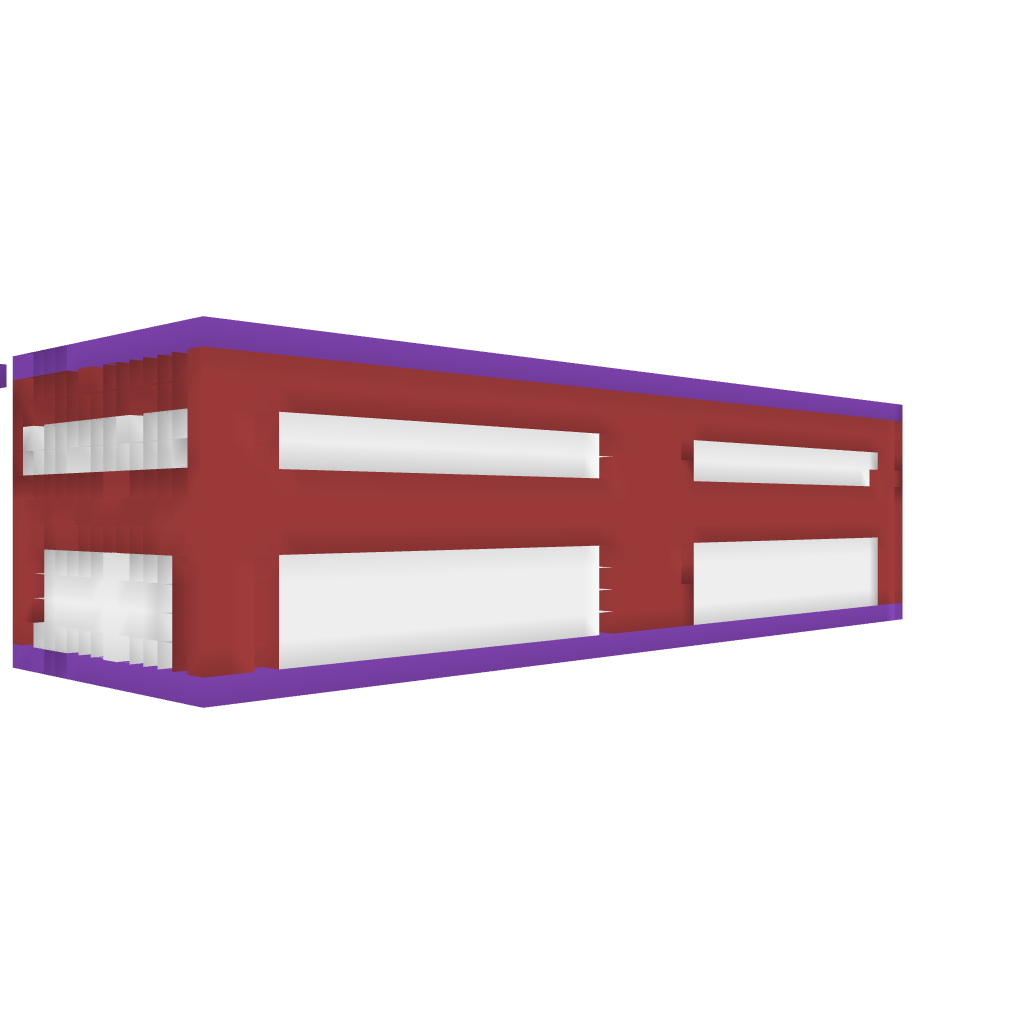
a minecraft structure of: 2 Story stackable mansion bad low quality